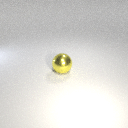
large yellow metal sphere